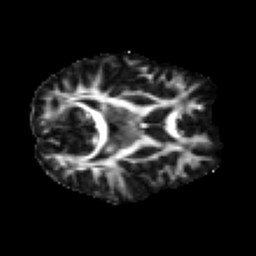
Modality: FA
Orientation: axial
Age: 23
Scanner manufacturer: siemens
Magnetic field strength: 3 T
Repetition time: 2.2 s
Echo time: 0.084 s